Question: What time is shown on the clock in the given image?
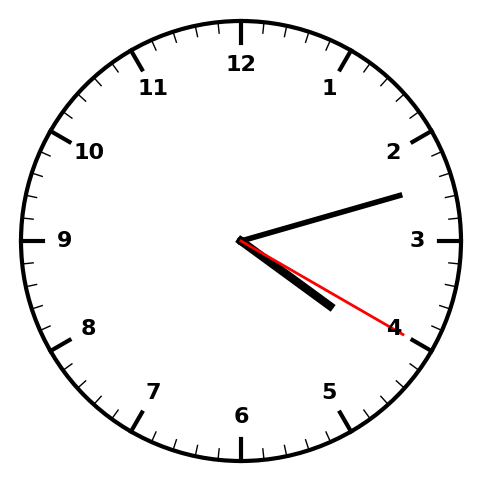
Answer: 04:12:20